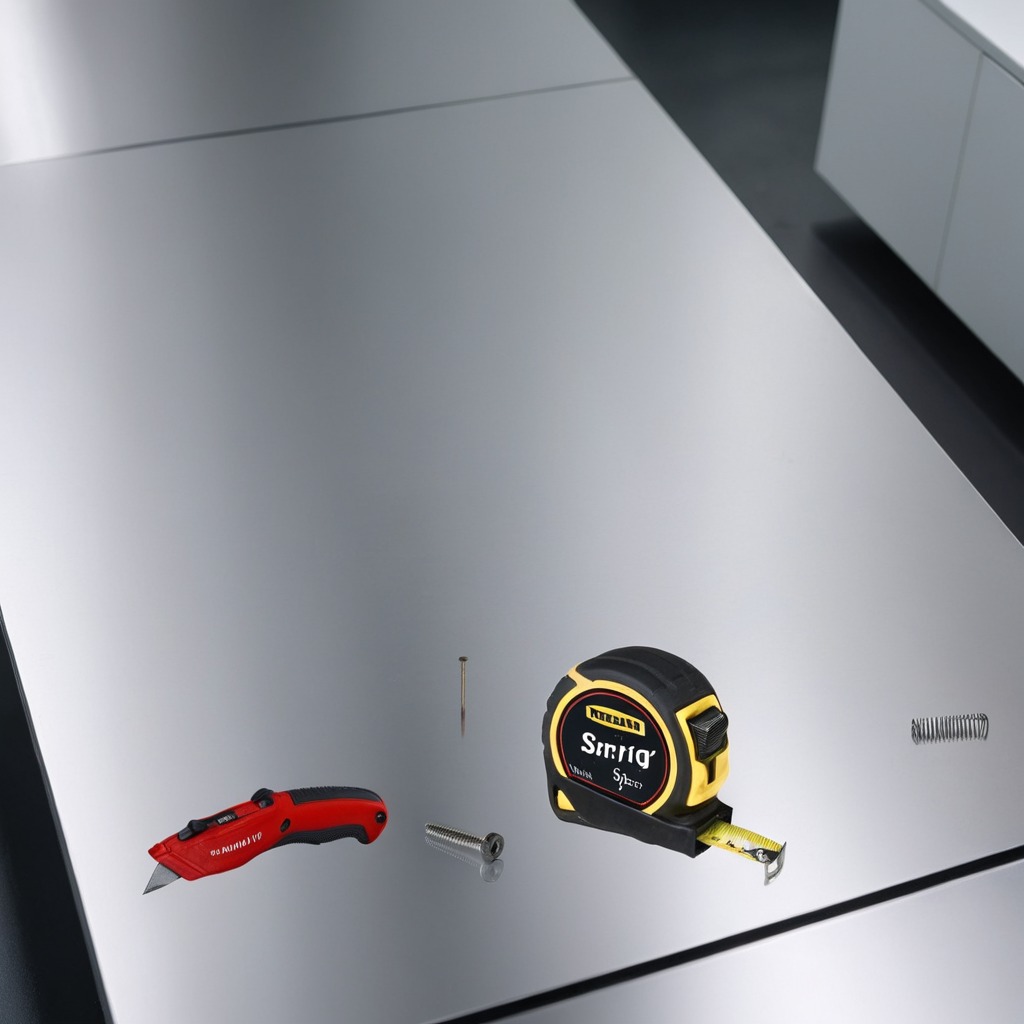
A utility knife, a measuring tape, a metal machine screw, an iron nail, and a coiled metal spring are lying on the stainless steel table in a high-end prototyping lab.